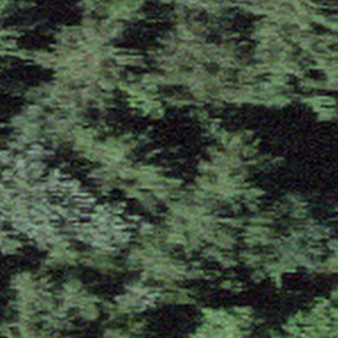
Label: other